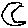
Label: moon